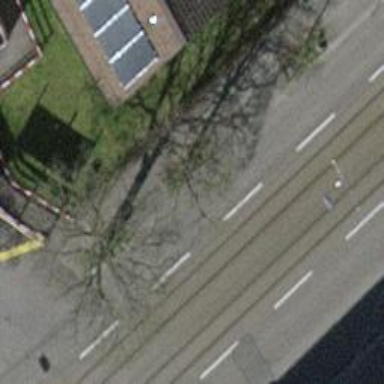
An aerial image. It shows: Avenue of trees.